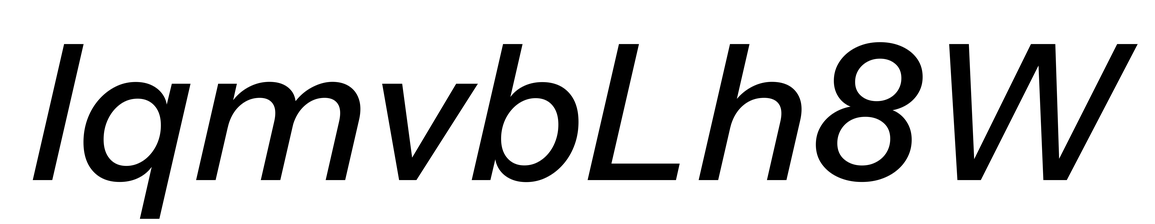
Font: InstrumentSans-Italic_Medium_Italic